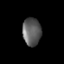
Tissue: lung
Cell type: Myeloid cells
Senescence score: 0.2242
Nuclear area (px): 501
Mean DAPI intensity: 93.94